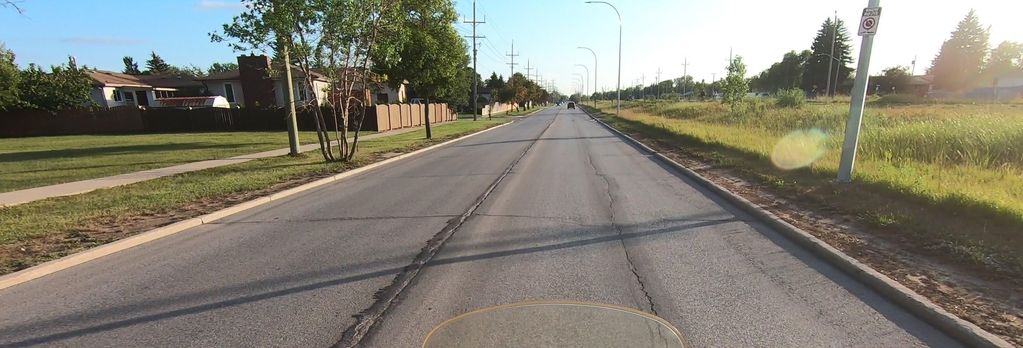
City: winnipeg